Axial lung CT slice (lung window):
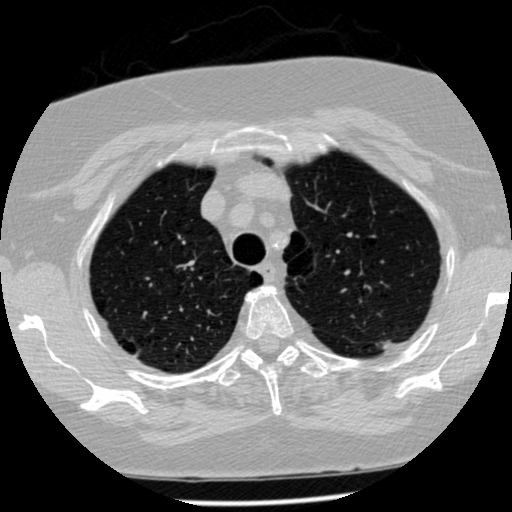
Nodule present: no